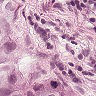
Metastatic tissue present: yes